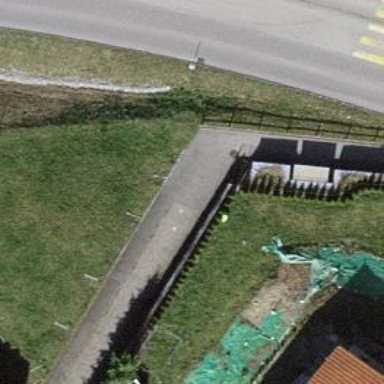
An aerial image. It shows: Cycle barrier.